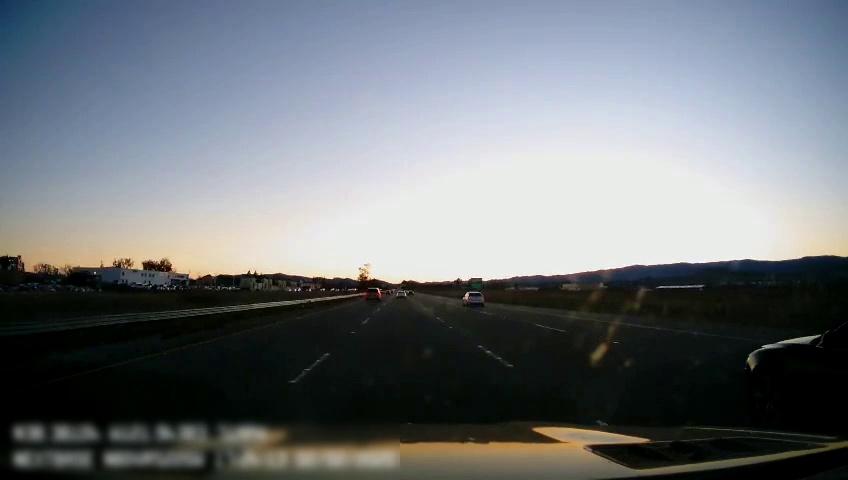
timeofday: Dusk/Dawn/Twilight
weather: Cloudy
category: Drivable Space
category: Vehicles | Car
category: Vehicles | SUV
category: Vehicles | Car
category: Vehicles | SUV
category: Lanes | Alternate Lane
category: Lanes | Current Lane
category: Lanes | Current Lane
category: Lanes | Alternate Lane
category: Lanes | Alternate Lane